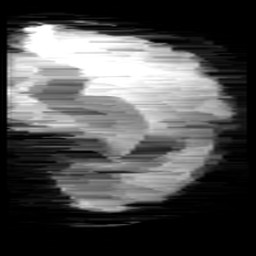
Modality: minIP
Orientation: sagittal
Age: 12
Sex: male
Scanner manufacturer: siemens
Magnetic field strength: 3 T
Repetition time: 0.027 s
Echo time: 0.02 s